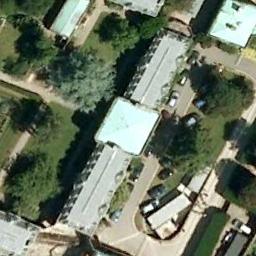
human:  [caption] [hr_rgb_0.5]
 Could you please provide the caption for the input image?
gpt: There is a church in the middle of the grass surrounded by some trees .

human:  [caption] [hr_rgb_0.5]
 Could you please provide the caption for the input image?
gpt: A church with cyan and gray roofs, Surrounded by trees and parked vehicles .

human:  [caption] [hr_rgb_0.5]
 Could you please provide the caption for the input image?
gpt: This is a church  It is a rectangular building .

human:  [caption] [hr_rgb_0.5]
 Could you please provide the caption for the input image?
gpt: The church with a square dome and the rest of the church has a striped roof .

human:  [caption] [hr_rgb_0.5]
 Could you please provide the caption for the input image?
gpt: A church with lawns and trees around .